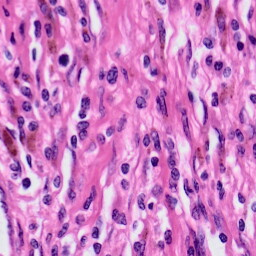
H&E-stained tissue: Skin